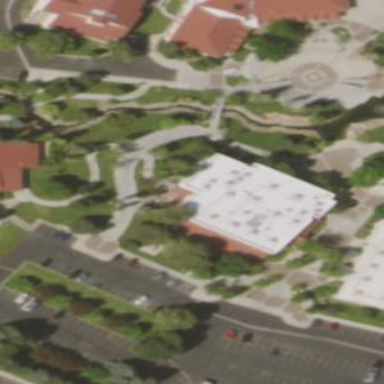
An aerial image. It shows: College building.